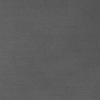
Atmospheric dust classification: dusty